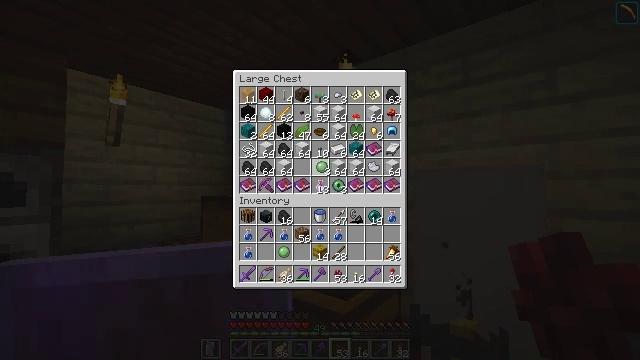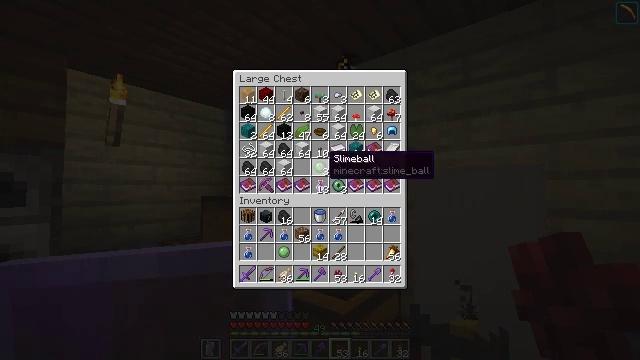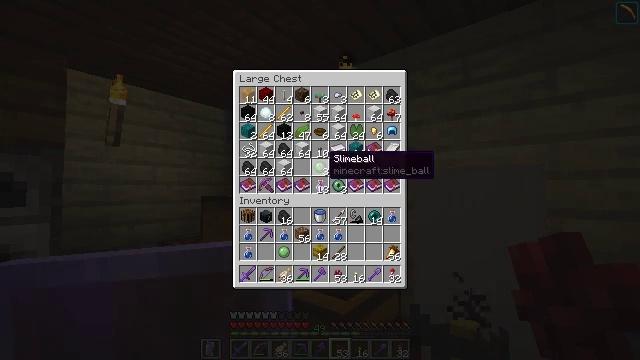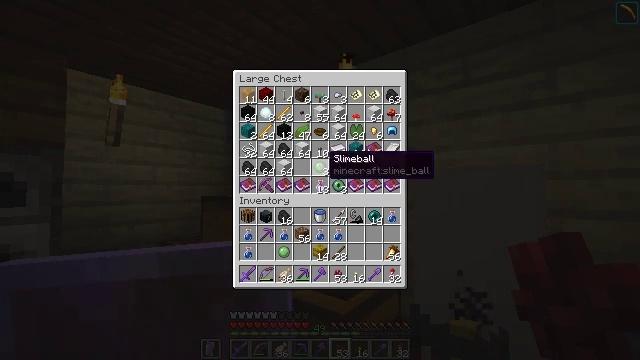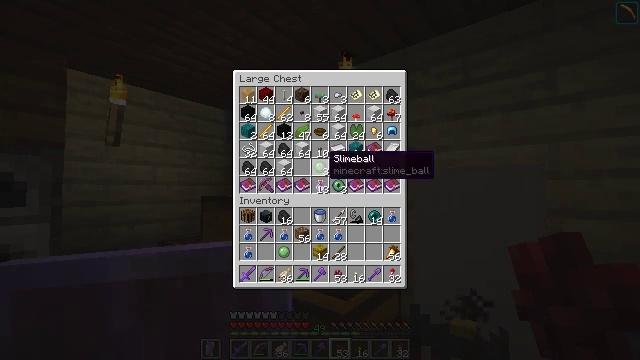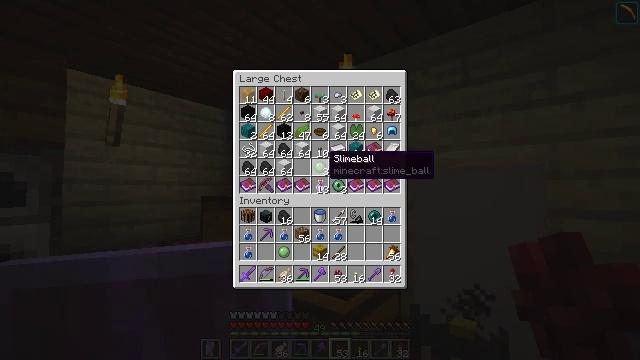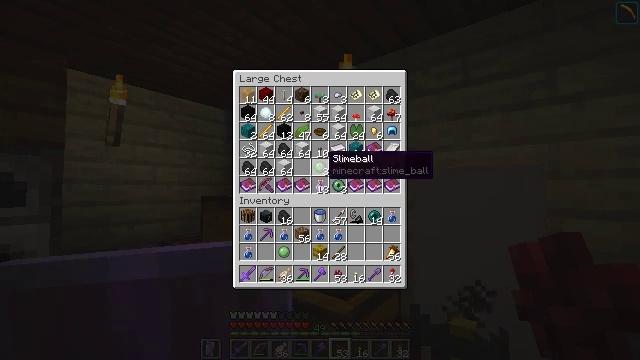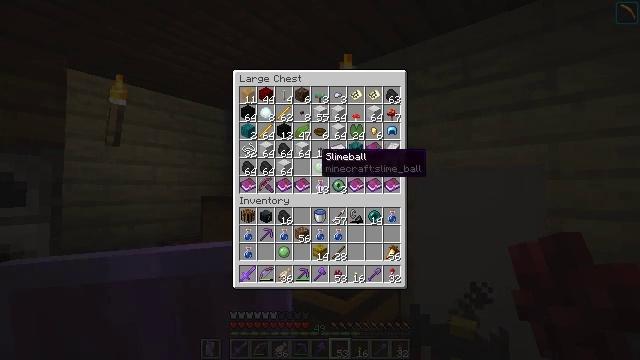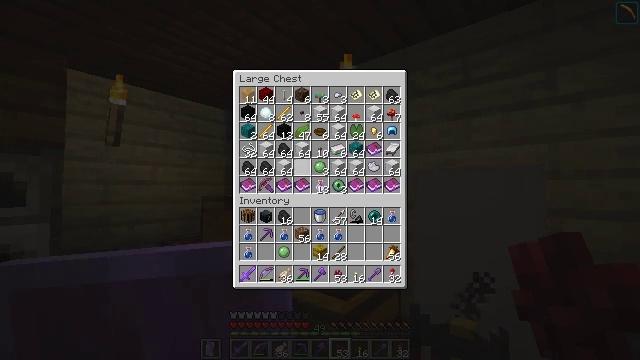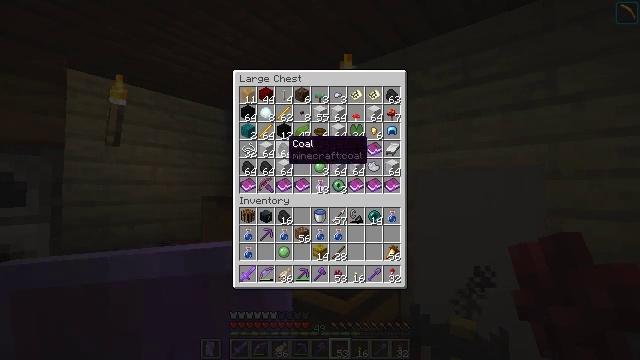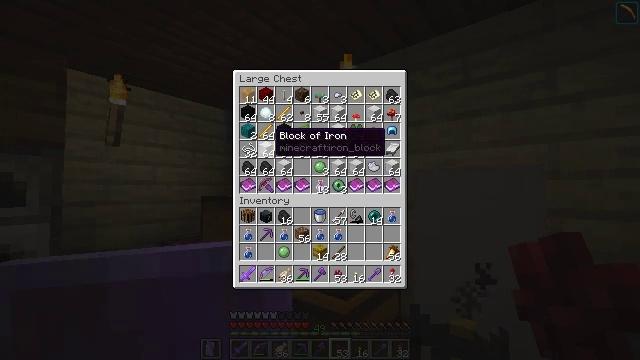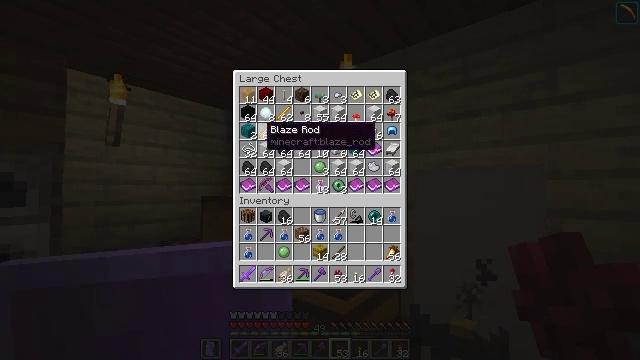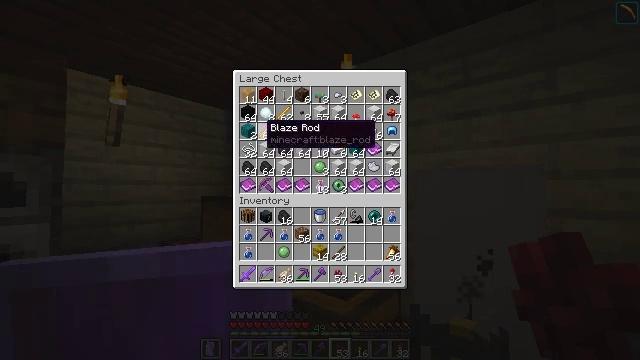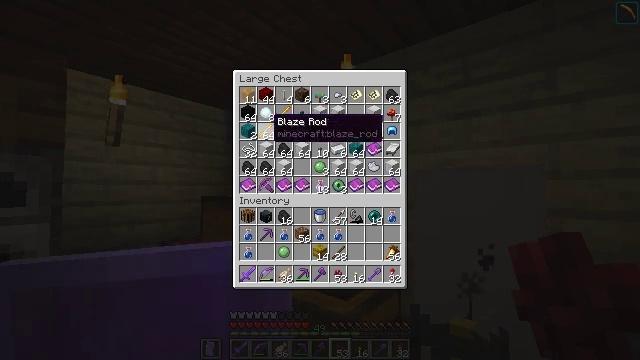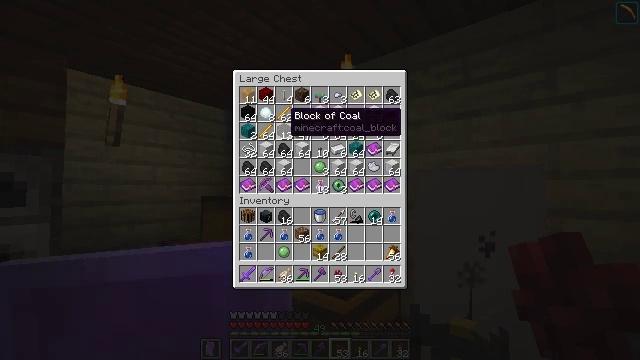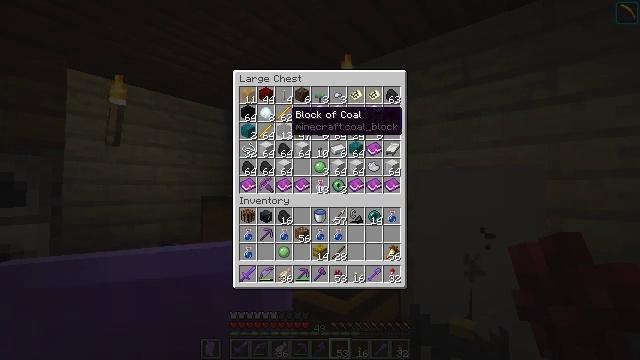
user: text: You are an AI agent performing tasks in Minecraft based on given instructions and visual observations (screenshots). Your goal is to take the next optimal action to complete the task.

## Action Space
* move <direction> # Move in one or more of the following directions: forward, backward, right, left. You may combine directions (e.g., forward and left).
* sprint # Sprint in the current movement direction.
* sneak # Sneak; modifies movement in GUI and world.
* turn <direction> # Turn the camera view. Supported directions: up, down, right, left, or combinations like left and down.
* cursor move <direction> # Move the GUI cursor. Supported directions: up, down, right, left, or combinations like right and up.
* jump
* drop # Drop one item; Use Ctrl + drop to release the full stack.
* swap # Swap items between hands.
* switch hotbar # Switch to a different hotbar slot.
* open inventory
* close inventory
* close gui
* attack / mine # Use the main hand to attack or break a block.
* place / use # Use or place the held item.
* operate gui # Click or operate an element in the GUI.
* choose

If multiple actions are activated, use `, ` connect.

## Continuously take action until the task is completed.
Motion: motion action
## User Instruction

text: Turn blaze rods into blaze powder.
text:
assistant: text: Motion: no_op
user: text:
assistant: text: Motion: no_op
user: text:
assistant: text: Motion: no_op
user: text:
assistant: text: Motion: no_op
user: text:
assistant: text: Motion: no_op
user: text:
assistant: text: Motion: no_op
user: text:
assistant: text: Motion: cursor move left
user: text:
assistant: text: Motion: cursor move left and up
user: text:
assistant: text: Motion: cursor move left
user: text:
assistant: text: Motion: cursor move left and up
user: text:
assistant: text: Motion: cursor move left
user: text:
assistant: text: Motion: no_op
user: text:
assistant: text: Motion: cursor move right
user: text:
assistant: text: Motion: cursor move right
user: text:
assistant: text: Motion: no_op
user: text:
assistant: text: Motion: no_op
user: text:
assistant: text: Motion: no_op
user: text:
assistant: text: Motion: no_op
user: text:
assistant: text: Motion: no_op
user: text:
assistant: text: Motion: no_op
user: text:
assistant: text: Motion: no_op
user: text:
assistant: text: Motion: no_op
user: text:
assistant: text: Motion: no_op
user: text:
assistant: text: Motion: no_op
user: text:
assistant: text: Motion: no_op
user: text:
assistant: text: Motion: operate gui
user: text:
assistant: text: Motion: operate gui
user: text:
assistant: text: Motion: operate gui
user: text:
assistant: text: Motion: no_op
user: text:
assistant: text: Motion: no_op